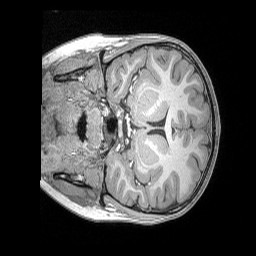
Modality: T1w
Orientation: coronal
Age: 7
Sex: female
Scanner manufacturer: siemens
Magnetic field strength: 3 T
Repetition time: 2.53 s
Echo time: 0.00164 s